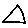
Label: triangle